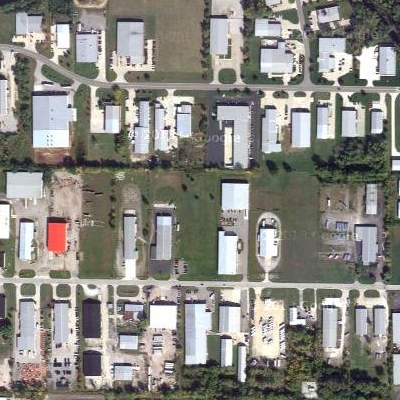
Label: cIndustry